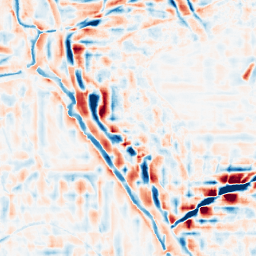
Category: wavelet
Decomposition family: wavelet_reverse_biorthogonal
Decomposition parameters: wavelet: rbio2.4
level: 4
Upsampling method: linear_exact
Upsampling parameters: scale: 8
Upsampling scale: 8